七年级 · 度量几何学
（2021 春・西湖区校级期中）将两张边长分别为 6 和 5 的正方形纸片按图 1 和 2 的两种方式放置在长方形 $A B C D$ 内, 长方形 $A B C D$ 内未被这两张正方形纸片覆盖的部分用阴影表示, 设图 1 中的阴影面积为 $S_{1}$, 图 2 中的阴影面积为 $S_{2}$, 当 $A D-A B=4$ 时, $S_{2}-S_{1}$ 的值是 \$ \qquad \$ .

图 1

图 2
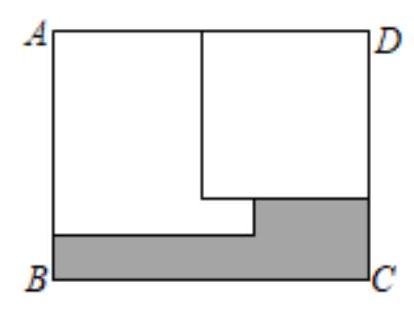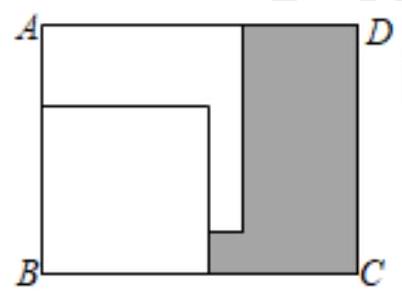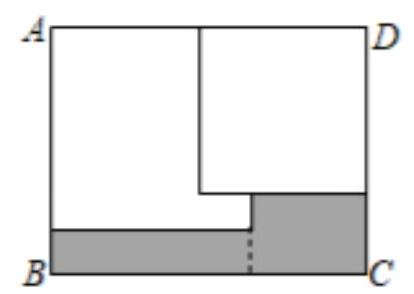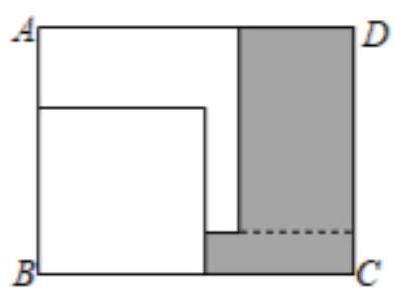
答案: 20 .

图 1

图 2
解析: 根据题意和图形, 可以分别表示出 $S_{2}$ 和 $S_{1}$, 然后作差, 再根据 $A D-A B=4$, 即可解答本题.

【答案】解：设 $A B=C D=x, A D=B C=y$,

则 $S_{1}=6(A B-6)+(C D-5)(B C-6)=6(x-6)+(x-5)(y-6)$,

$S_{2}=6(B C-6)+(B C-5)(C D-6)=6(y-6)+(y-5)(x-6)$,

$\therefore S_{2}-S_{1}=6(y-6)+(y-5)(x-6)-6(x-6)-(x-5)(y-6)$

$=6 y-36+x y-6 y-5 x+30-6 x+36-x y+6 x+5 y-30=5 y-5 x=5(y-x)$,

$\because A D-A B=4, \therefore y-x=4, \therefore$ 原式 $=5 \times 4=20$, 故答案为: 20 .

图 1

图 2
【点睛】本题考查整式的混合运算, 解答本题的关键是明确整式混合运算的计算方法.